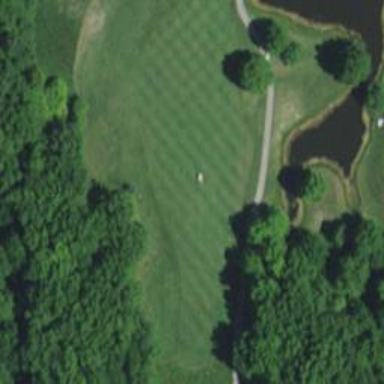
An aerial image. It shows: Scenic golf fairway.